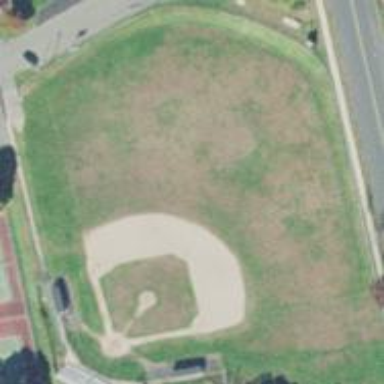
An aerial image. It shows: Baseball pitch for leisure land.